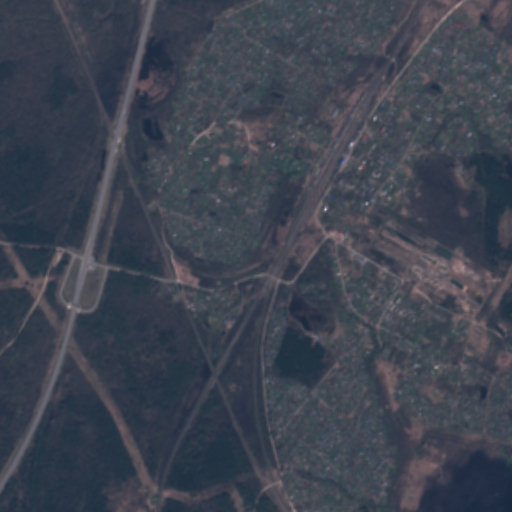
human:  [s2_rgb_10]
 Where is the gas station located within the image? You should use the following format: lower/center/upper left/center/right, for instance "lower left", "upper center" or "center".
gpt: The gas station is located in the center left of the image.
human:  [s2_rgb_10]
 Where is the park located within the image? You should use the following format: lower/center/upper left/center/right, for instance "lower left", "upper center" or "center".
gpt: The park is located in the lower right of the image.
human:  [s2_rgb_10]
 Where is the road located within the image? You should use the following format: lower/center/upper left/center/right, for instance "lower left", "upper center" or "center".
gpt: There is no road in the image.